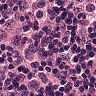
Metastatic tissue present: yes